Interaction volume radius: 5 \u00c5
Interaction volume height: 30 \u00c5
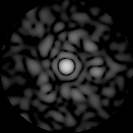
Disorder parameter: 0.7883